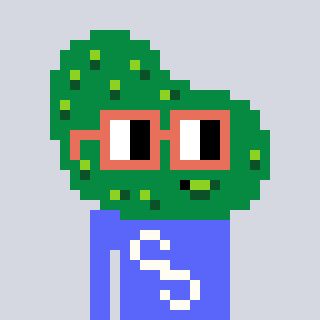
a pixel art character with square orange glasses, a pickle-shaped head and a purple-colored body on a cool background